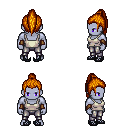
a pixel art fantasy rpg character, male body template, dark elf, purple skin, white pirate shirt, metal pants, dark blonde long topknot hairstyle, leather bracers, ghillies, four views (front, back, left, right), 2x2 character sprite sheet, small pixel art, hard edges, no anti-aliasing